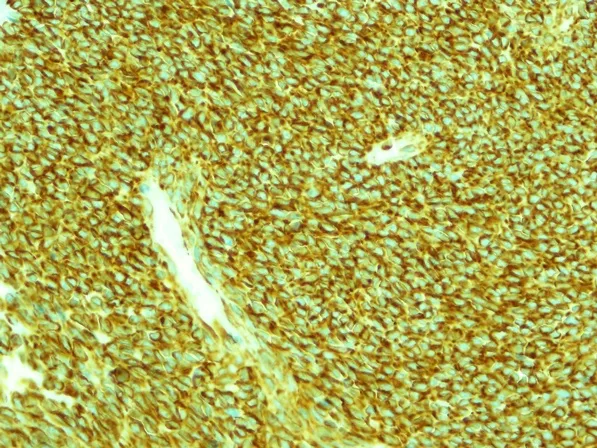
Immunohistochemical features of the primary pulmonary fibrosarcoma showing diffuse positivity for Vimentin (APAAP 430X).
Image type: pathology (immunostaining)